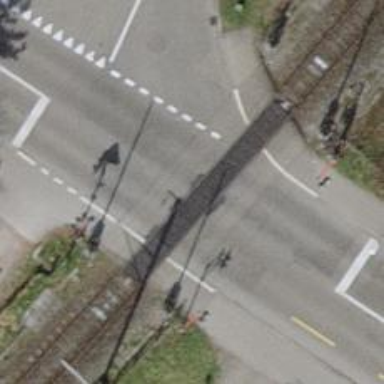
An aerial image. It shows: Level crossing with double half barrier.